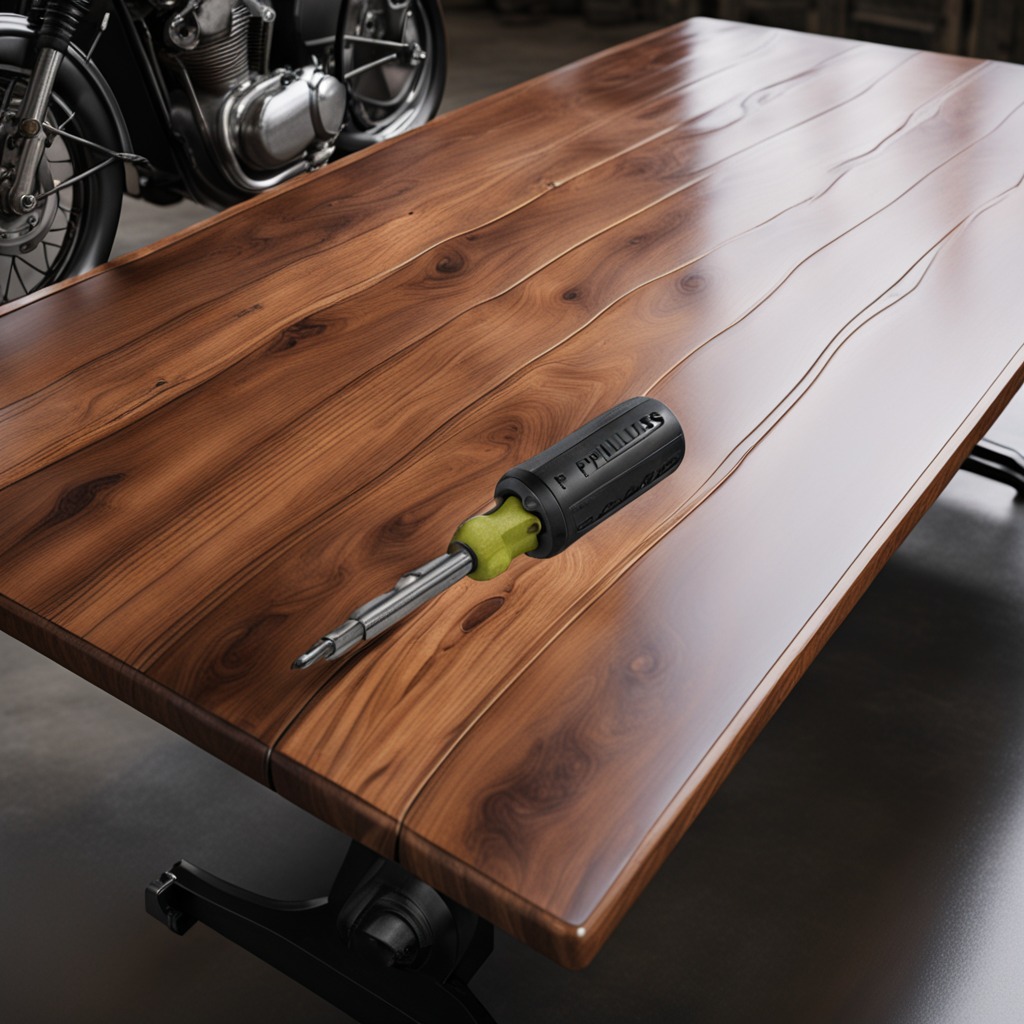
A screwdriver lies on an oil-spilled wooden table in a vintage motorcycle garage.